折纸是我国传统的民间艺术，通过折纸不仅可以得到许多美丽的图形，折纸的过程还蕴含着丰富的数学知识，在综合与实践课上，老师让同学们以“正方形的折叠”为主题开展了数学活动。

(1) 操作判断：

在 \(AD\) 上选一点 \(P\)，沿 \(BP\) 折叠，使点 \(A\) 落在正方形内部的点 \(M\) 处，把纸片展平，过 \(M\) 作 \(EF \parallel BC\) 交 \(AB\)、\(CD\)、\(BP\) 于点 \(E\)、\(F\)、\(N\)，连接 \(PM\) 并延长交 \(CD\) 于点 \(Q\)，连接 \(BQ\)，如图$\textcircled{1}$，当 \(E\) 为 \(AB\) 中点时，\(\triangle PMN\) 是 \underline{\quad\quad} 三角形。

\bigskip

(2) 迁移探究：

如图$\textcircled{2}$，若 \(BE = 5\)，且 \(ME \cdot MF = 10\)，求正方形 \(ABCD\) 的边长。

\bigskip

(3) 拓展应用：

如图$\textcircled{3}$，若 \(\frac{MN}{BC} = \frac{1}{n}\ (n > 1)\)，直接写出 \(\frac{CQ}{BC}\) 的值为 \underline{\quad\quad}。
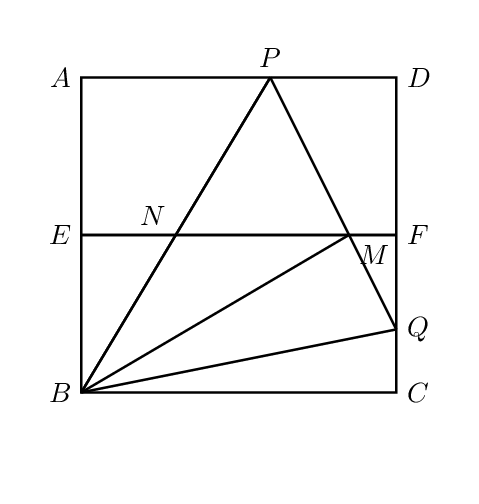
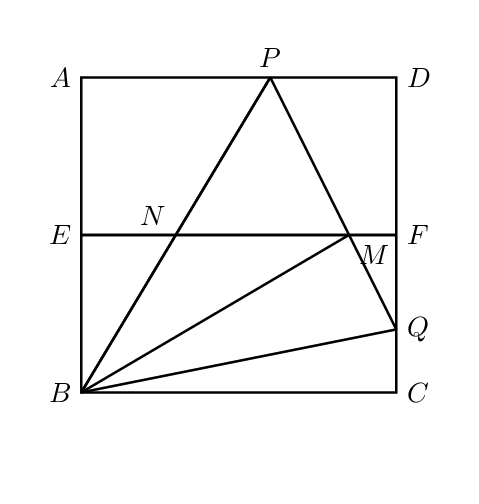
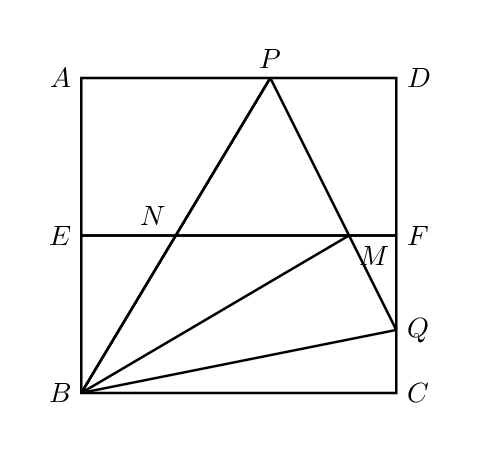
【解答】
【答案】(1)等边；

(2) 正方形 \(ABCD\) 的边长为 \(3\sqrt{5}\)；

(3) \(\dfrac{n-1}{n+1}\)

\textbf{【分析】}
(1) 由折叠可证 \(\angle MNP = \angle APB\)，从而可证 \(MN = MP\)，再证 \(MN=PN = \dfrac{1}{2}BP\)，即可求解。

(2) 可证 \(Rt\triangle BCQ \cong Rt\triangle BMQ\)（HL），可得 \(MQ = QC\)，再证 \(\triangle FQM \sim \triangle EMB\)，可求 \(QF = 2\)，即可求解。

(3) 设 \(MN = a\)，则有 \(PD = (n-1)a\)，设 \(CQ = x\)，则 \(DQ = na - x\)，由 \(S_{\text{四边形}ABMP} + S_{\text{四边形}BCQM} + S_{\triangle PDQ} = S_{\text{正方形}ABCD}\)，即可求解。

\textbf{【详解】}
(1) 解：\(\because\) 四边形 \(ABCD\) 为正方形，

\(\therefore \angle A = 90^\circ\)，\(AD \parallel BC\)。

根据折叠的性质可得，\(\angle APB = \angle MPB\)，\(\angle A = \angle BMP = 90^\circ\)。

\(\because EF \parallel BC\)，

\(\therefore EF \parallel AD\)，

\(\therefore \angle APN = \angle PNM\)，

\(\therefore \angle MPN = \angle PNM\)，

\(\therefore MN = MP\)。

\(\because E\) 为 \(AB\) 的中点，\(EN \parallel AP\)，

\(\therefore N\) 为 \(BP\) 的中点，\(PN = \dfrac{1}{2}BP\)，

\(\therefore MN = \dfrac{1}{2}BP\)，

\(\therefore PN = MN = MP\)，

\(\therefore \triangle PMN\) 为等边三角形；

故答案为：等边；

(2) 解：\(\because\) 四边形 \(ABCD\) 为正方形，

\(\therefore AB = BC = CD\)，\(\angle A = \angle C = 90^\circ\)。

根据折叠的性质可得，\(AB = BM\)，\(\angle A = \angle BMP = 90^\circ\)，

\(\therefore BM = BC\)，\(\angle BMQ = \angle C = 90^\circ\)。

\(\because BQ = BQ\)，

\(\therefore Rt\triangle BMQ \cong Rt\triangle BCQ\) (HL)，

\(\therefore MQ = CQ\)。

\(\because EF \parallel BC\)，

\(\because\) 四边形 \(EBCF\) 为矩形，

\(\therefore BE = CF = 5\)，\(BC = EF\)，\(\angle MFQ = \angle BEM = 90^\circ\)，

\(\therefore \angle FMQ + \angle FQM = 90^\circ\)。

\(\because \angle BMQ = 90^\circ\)，

\(\therefore \angle FMQ + \angle EMB = 90^\circ\)，

\(\therefore \angle FQM = \angle EMB\)，

\(\therefore \triangle MFQ \sim \triangle BEM\)，

\(\therefore \frac{MF}{BE} = \frac{FQ}{EM}\)，

\(\therefore BE \cdot FQ = MF \cdot EM\)。

\(\because ME \cdot MF = 10\)，

\(\therefore BE \cdot FQ = 10\)，

\(\therefore 5FQ = 10\)，即 \(FQ = 2\)，

\(\therefore CQ = CF - FQ = 5 - 2 = 3\)，

\(\therefore MQ = CQ = 3\)。

在 \(Rt\triangle MFQ\) 中，\(MF = \sqrt{MQ^2 - FQ^2} = \sqrt{3^2 - 2^2} = \sqrt{5}\)，

\(\therefore ME = \frac{10}{\sqrt{5}} = 2\sqrt{5}\)，

\(\therefore EF = ME + MF = 2\sqrt{5} + \sqrt{5} = 3\sqrt{5}\)，

\(\therefore BC = EF = 3\sqrt{5}\)，即正方形 \(ABCD\) 的边长为 \(3\sqrt{5}\)；

(3) 解：设 \(MN = a\)，

\(\because \frac{MN}{BC} = \frac{1}{n}\)，

\(\therefore BC = n \cdot MN = na\)，

\(\therefore PA = PM = MN = a\)，\(PD = (n-1)a\)，

设 \(CQ = x\)，则 \(DQ = na - x\)，

\(\because S_{\text{四边形}ABMP} + S_{\text{四边形}BCQM}+S_{\triangle PDQ} = S_{\text{正方形}ABCD}\)，

\(\therefore 2S_{\triangle ABP} + 2S_{\triangle BCQ} + S_{\triangle PDQ} = S_{\text{正方形}ABCD}\)，

\(\therefore 2 \times \frac{1}{2}a \cdot na + 2 \times \frac{1}{2}na \cdot x + \frac{1}{2}(n-1)a \cdot (na - x) = (na)^2\)，

整理得：\(na + nx + x = n^2a\)，

\(\therefore x = \frac{n-1}{n+1} \cdot na\)，

\(\therefore CQ = \frac{n-1}{n+1} \cdot na\)，

\(\therefore \frac{CQ}{BC} = \frac{\frac{n-1}{n+1}na}{na} = \frac{n-1}{n+1}\)。

故答案为：\(\frac{n-1}{n+1}\)。

【点睛】本题考查了正方形中的折叠综合问题，折叠的性质，正方形的性质，等边三角形的判定，三角形全等的判定及性质，三角形相似的判定及性质，勾股定理，面积转化法等，掌握相关的判定方法及性质，折叠问题的解法是解题的关键。